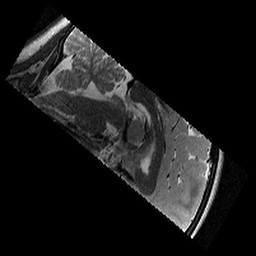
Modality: T2w
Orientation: sagittal
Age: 9
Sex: female
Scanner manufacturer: siemens
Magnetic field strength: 3 T
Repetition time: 9.23 s
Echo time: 0.067 s